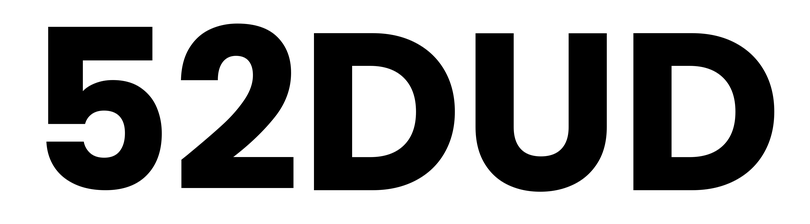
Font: Poppins-Bold